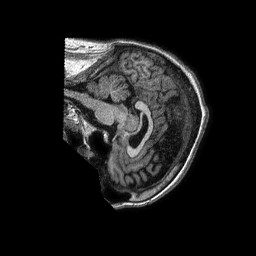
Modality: T1w
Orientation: sagittal
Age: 37
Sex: male
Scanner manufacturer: philips
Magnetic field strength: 1.5 T
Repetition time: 0.008405 s
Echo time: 0.003861 s